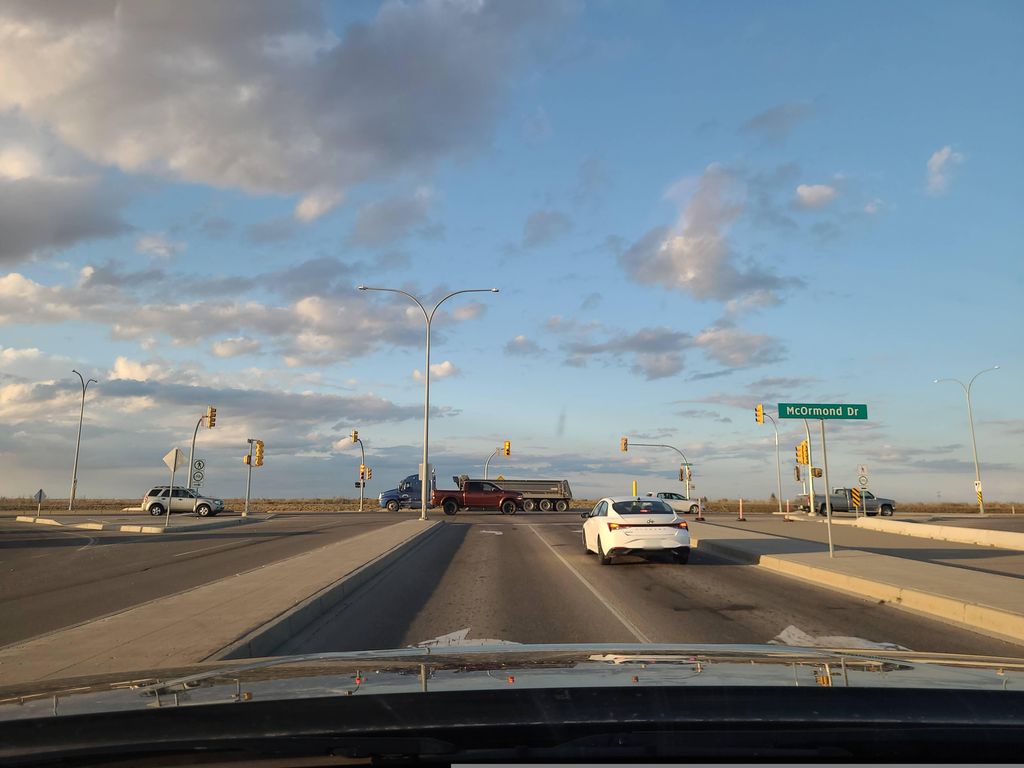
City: saskatoon